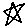
Label: star